Question: '''
g2.fill(new Rectangle2D.Double(0, 0, 8, 8));
'''
This nicely fills a 8x8 rectangle.
But strange things happen when I try to draw a 8x8 rectangle border:
'''
g2.draw(new Rectangle2D.Double(0, 0, 8,8));
'''
This draws a rectangle 9x9 rectangle.

But I specified that it should be 8 width and 8 height.
I have a default stroke width 1.
Am I overlooking something? Maybe a better question is: can I turn this off so that I get a 8x8 rectangle when calling draw?
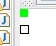
Answer: The documentation of the <URL> class, in the section titled "Rendering Compatibility Issues", says:
> The JDK(tm) 1.1 rendering model is based on a pixelization model that
specifies that coordinates are infinitely thin, lying between the
pixels. Drawing operations are performed using a one-pixel wide pen
that fills the pixel below and to the right of the anchor point on the
path. The JDK 1.1 rendering model is consistent with the capabilities
of most of the existing class of platform renderers that need to
resolve integer coordinates to a discrete pen that must fall
completely on a specified number of pixels.
It goes on to say:
> Java 2D API maintains compatibility with JDK 1.1 rendering behavior,
such that legacy operations and existing renderer behavior is
unchanged under Java 2D API. Legacy methods that map onto general draw
and fill methods are defined,
So basically, this means that if Java renders a line from '(0,0)' to '(0,8)', it will draw it in the pixels the '0' coordinate. The line from (0,8) to (8,8) will go in the pixl to the of the '8' x coordinate.
Thus, using 'draw' around an 8x8 rectangle draws two lines inside the rectangle, and two outside it.